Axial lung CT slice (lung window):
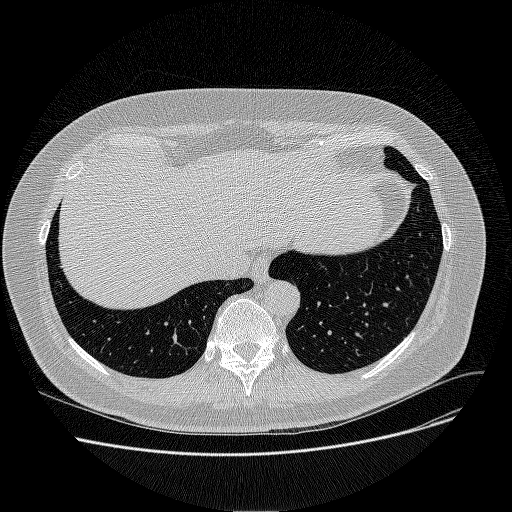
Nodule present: no